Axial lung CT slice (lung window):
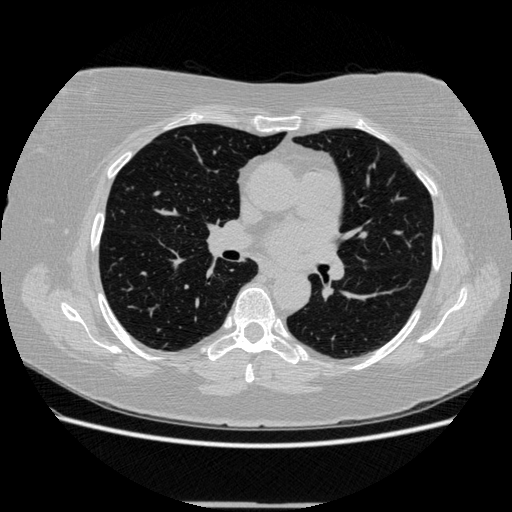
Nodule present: no